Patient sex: F
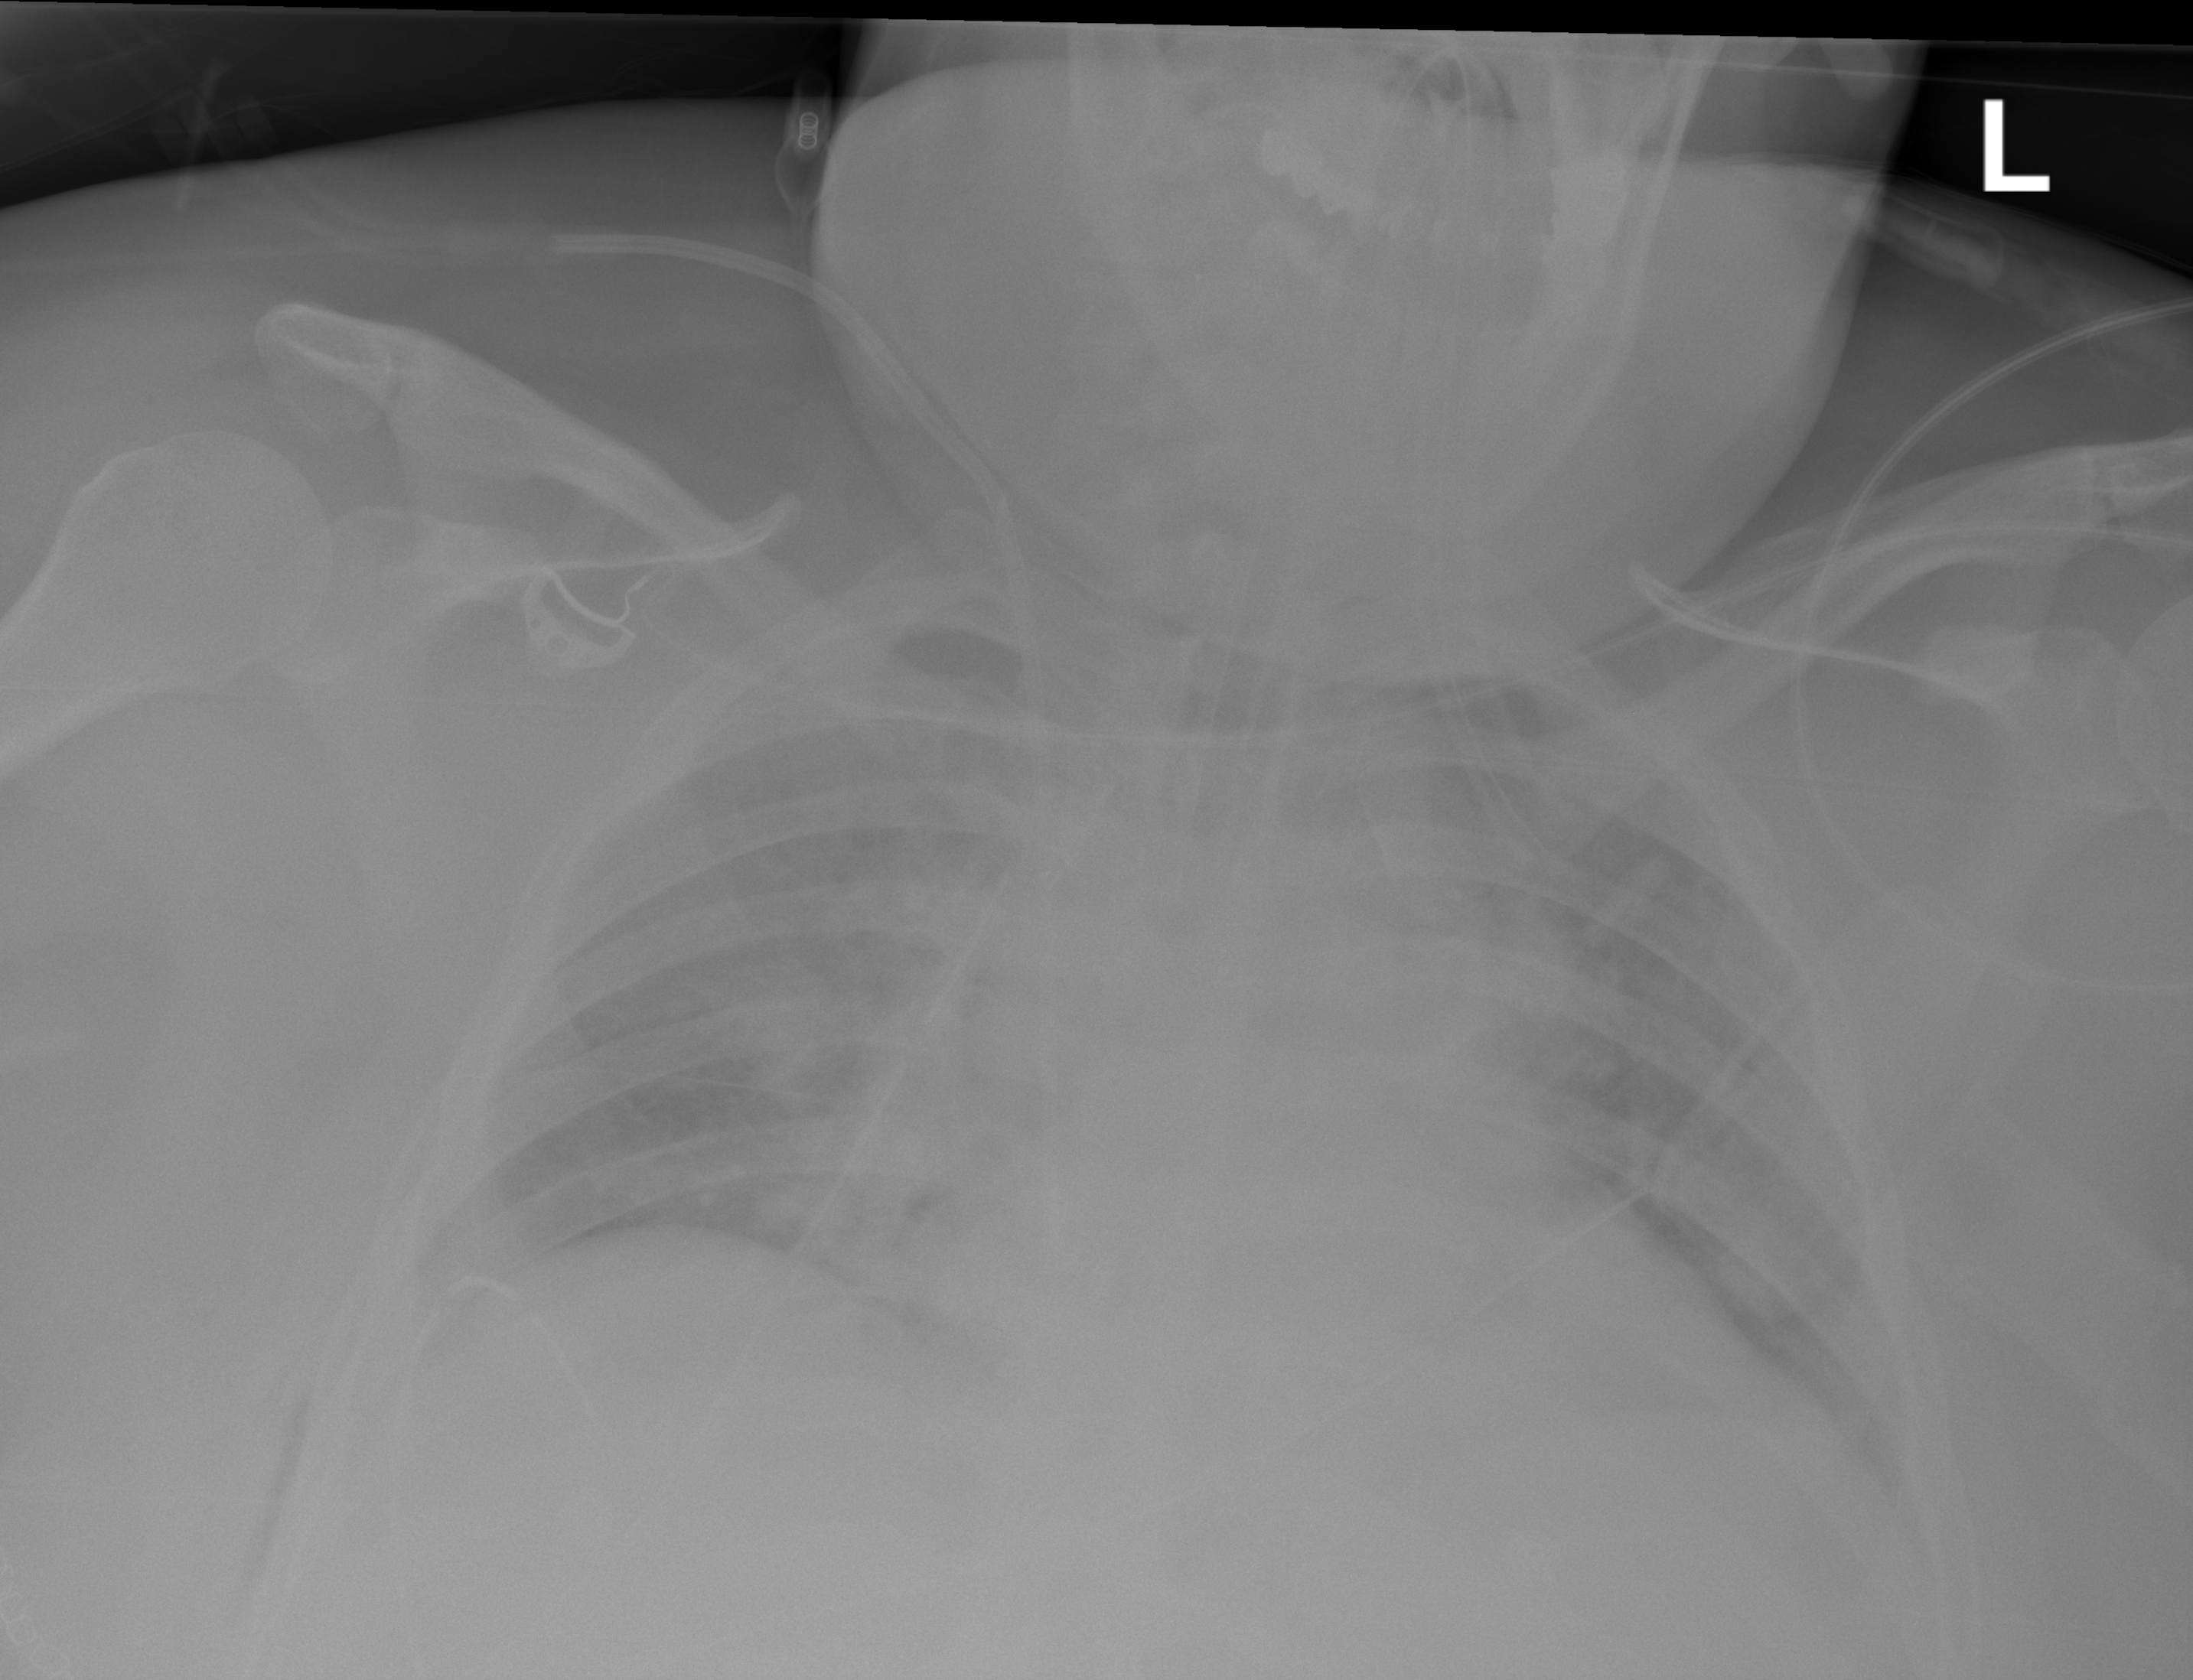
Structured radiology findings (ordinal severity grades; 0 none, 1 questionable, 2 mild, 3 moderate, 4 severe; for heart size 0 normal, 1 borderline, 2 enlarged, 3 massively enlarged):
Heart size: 2
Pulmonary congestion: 2
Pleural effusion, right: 0
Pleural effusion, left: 0
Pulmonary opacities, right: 0
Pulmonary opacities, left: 0
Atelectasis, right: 0
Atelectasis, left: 0